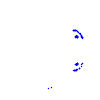
Particle: proton